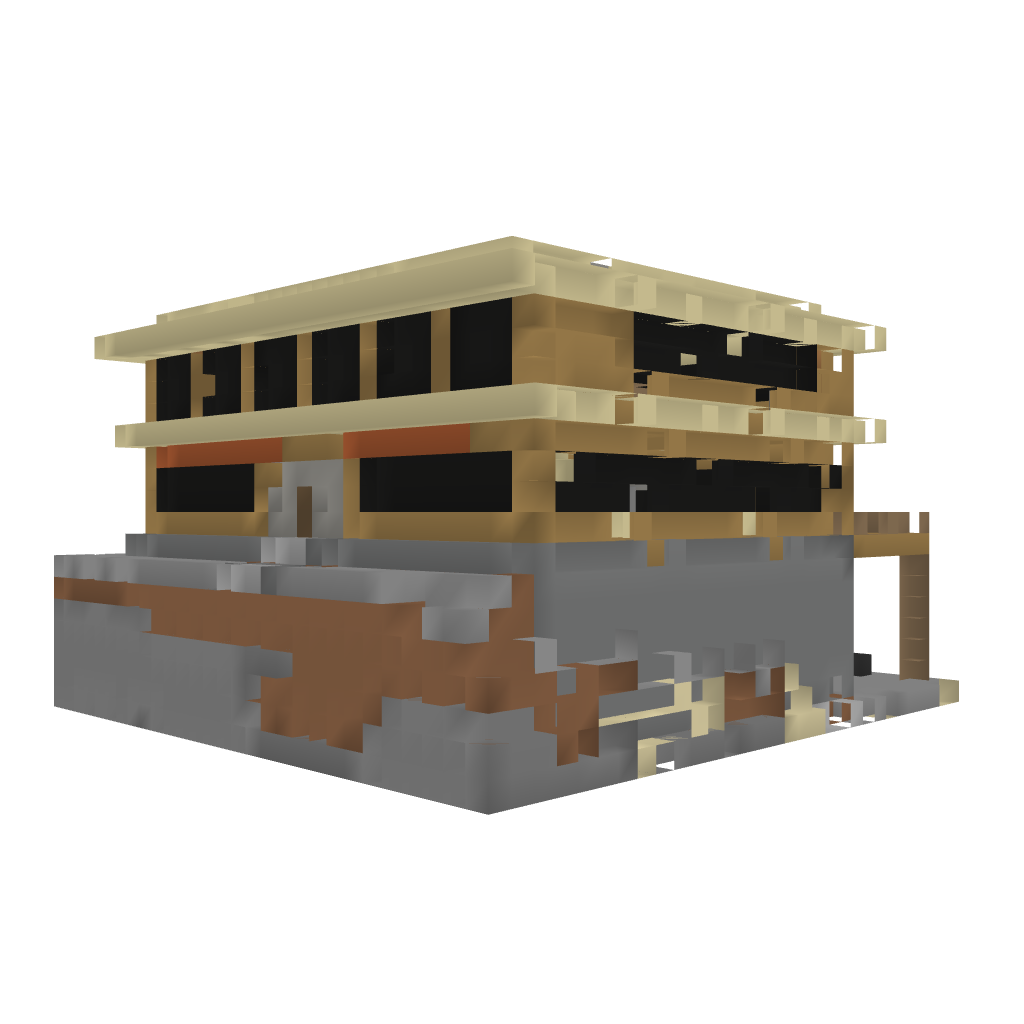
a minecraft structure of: Modern House